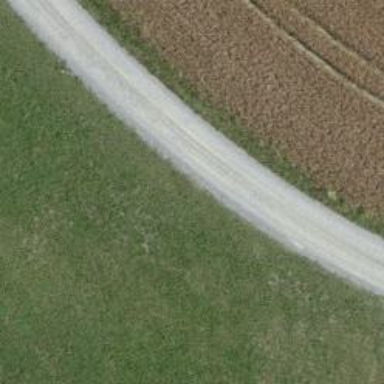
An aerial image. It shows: Gravel track with grade 2 tracktype.